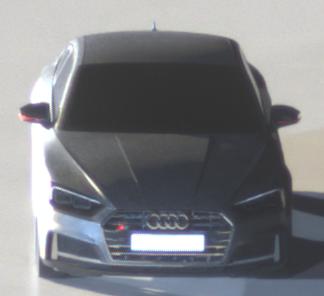
Make: Audi
Model: S5 Sportback
Detailed model: 8T Facelift
Model produced from: 2011
Model produced until: 2016
Doors: 5
Color: gray
Road condition: wet road
Daytime: night
Contrast: high contrast